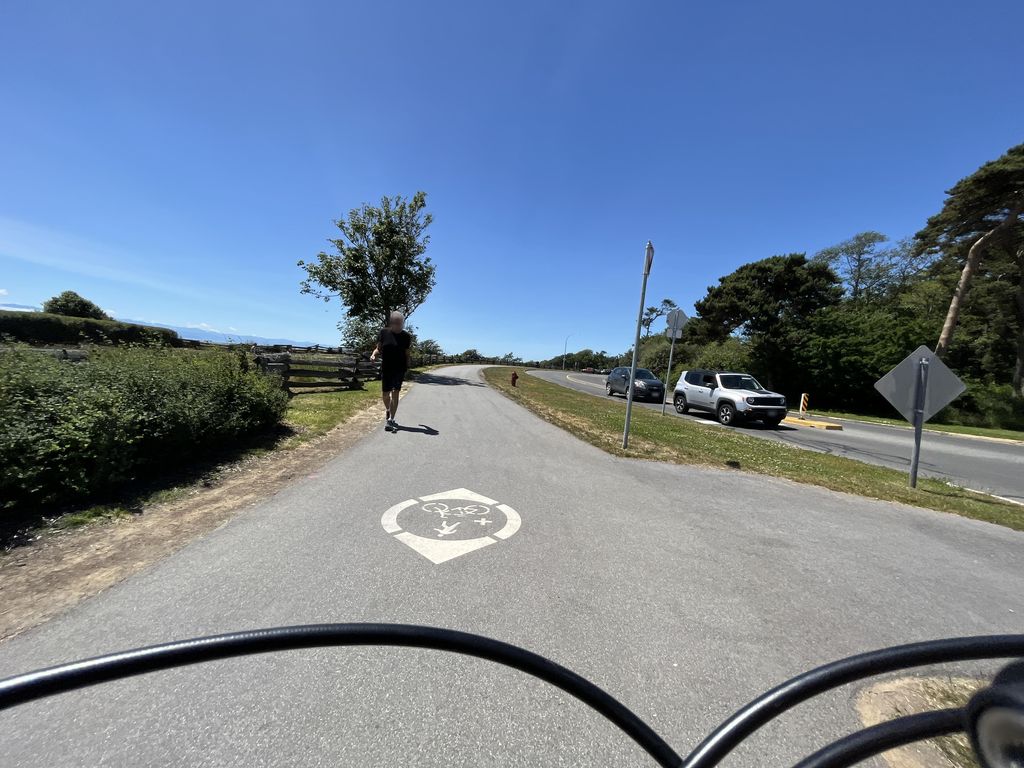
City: victoria